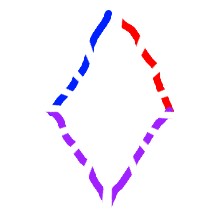
Shape: rhombus